Question: I'm trying to build a review record based on fields from 5 tables:

I've marked all the columns I need, but for the moment I'm just retrieving all of the user_rating table.
Here's what I have so far:
'''
SELECT DISTINCT user_rating.*, whiskey.name, user_notes.overall, users.image, user_rate.rate_number
FROM user_rating
LEFT JOIN whiskey ON whiskey.id = user_rating.whiskeyid
LEFT JOIN users ON users.username = user_rating.username
LEFT JOIN user_notes ON user_notes.username = user_rating.username AND user_rating.whiskeyid = user_notes.whiskey_id
LEFT JOIN user_rate ON user_rate.whiskey_id = user_rating.whiskeyid AND user_rate.username = user_rating.username
ORDER BY user_rating.id DESC
'''
At first I thought this was giving me the results I wanted but then I noticed I was getting multiple rows as well as too many null fields. Any help would be greatly appreciated.
Edit:
By multiple rows I mean duplicate rows. Also, I am aware that a left join produces null values on the right side of the join. What I meant to say is that I'm getting more null values than I should be as the data is within the database.
To clarify, I'm trying to create a list of recent reviews with the most recent listed first. Each review consists of a username, 11 categories (each one is an integer value), overall rating (int value), notes (string), image (URL), and whiskey name (string).
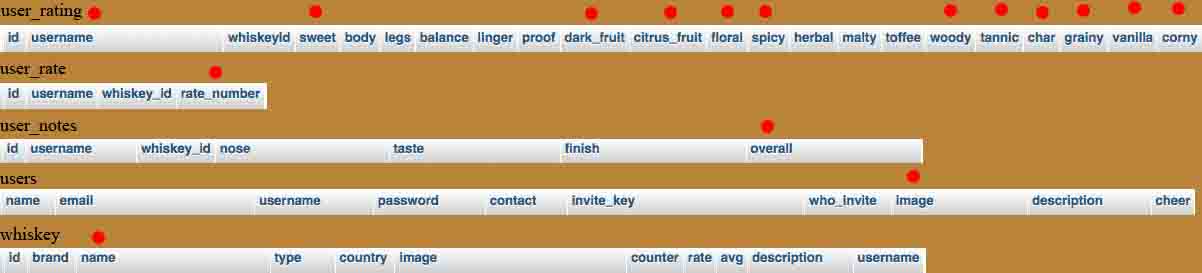
Answer: It turns out that there was nothing wrong with my query. The person whose database I'm using isn't maintaining it so there are several reviews for the same product and user where only the overall rating is different. Also, there are many reviews on products that don't even exist. I should've looked at the database closer to begin with as deleting all of the erroneous rows solved my problem. Thanks for all the input.